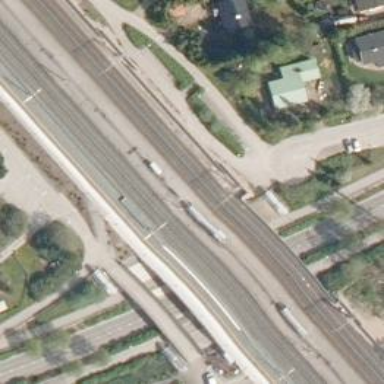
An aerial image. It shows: Bridge with railway tracks. The electrified line has continuous contact line.